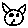
Label: cat